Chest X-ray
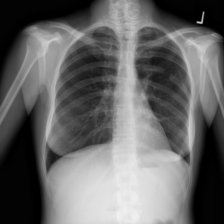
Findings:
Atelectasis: negative
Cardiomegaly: negative
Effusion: positive
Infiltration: negative
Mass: negative
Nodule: negative
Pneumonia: negative
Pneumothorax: negative
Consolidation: negative
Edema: negative
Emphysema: negative
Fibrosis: negative
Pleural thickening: negative
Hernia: negative